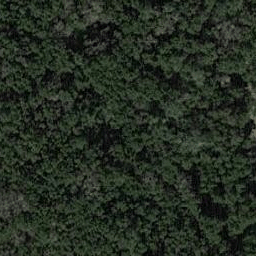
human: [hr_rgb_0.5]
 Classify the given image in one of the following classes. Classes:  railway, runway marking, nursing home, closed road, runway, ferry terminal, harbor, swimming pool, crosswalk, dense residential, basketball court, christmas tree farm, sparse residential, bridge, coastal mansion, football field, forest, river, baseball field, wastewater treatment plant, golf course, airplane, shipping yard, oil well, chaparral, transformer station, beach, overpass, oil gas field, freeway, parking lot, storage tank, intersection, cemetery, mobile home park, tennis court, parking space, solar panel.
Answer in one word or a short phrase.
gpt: forest